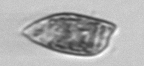
Label: Prorocentrum_dentatum